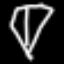
Label: diamond